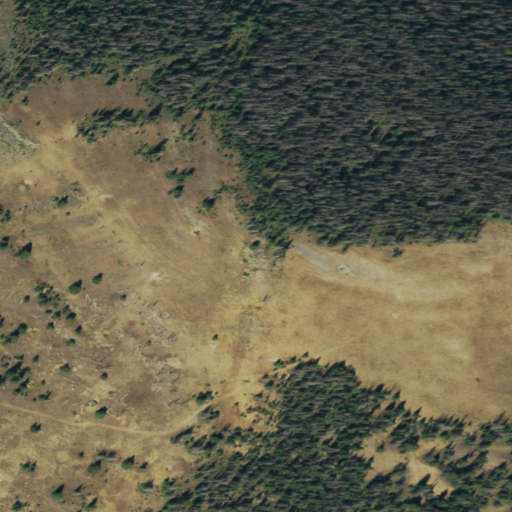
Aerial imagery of mountain in Colorado named Lake Hill containing evergreen forest, shrub, and grassland